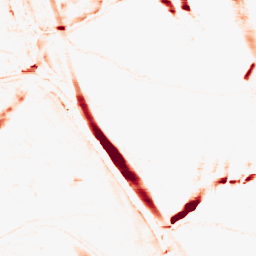
Category: morphological
Decomposition family: morphological_rect
Decomposition parameters: operation: opening
width: 20
height: 5
Upsampling method: bilinear
Upsampling parameters: scale: 2
Upsampling scale: 2